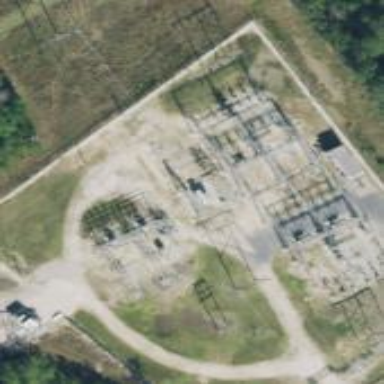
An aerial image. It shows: Outdoor distribution-level power substation enclosed by fence.